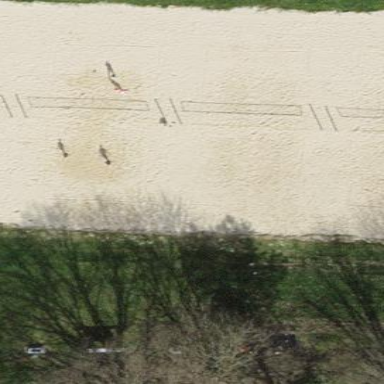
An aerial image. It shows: Beach volleyball pitch for leisure land.